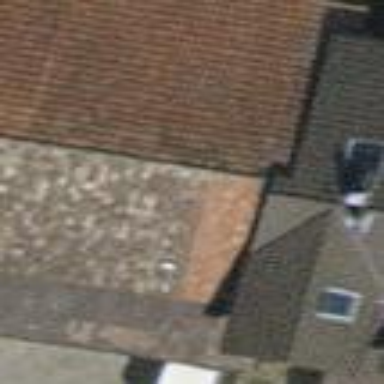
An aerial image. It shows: Terrace building.